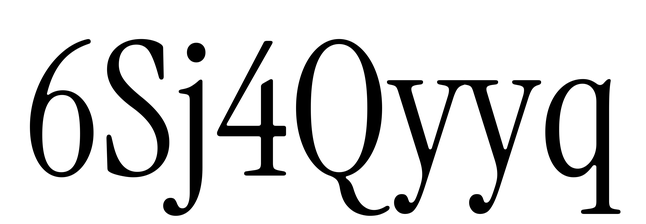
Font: InstrumentSerif-Regular